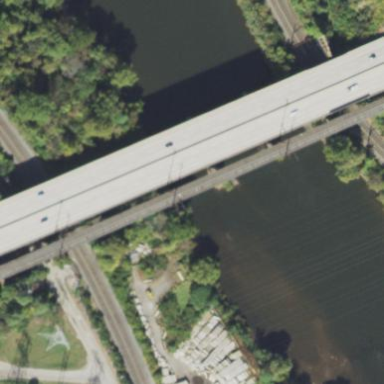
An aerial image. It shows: Man-made bridge.